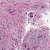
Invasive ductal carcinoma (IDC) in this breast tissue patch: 0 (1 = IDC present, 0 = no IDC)